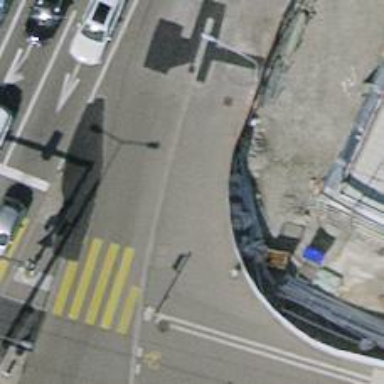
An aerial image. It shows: Asphalt path that serves as sidewalk.